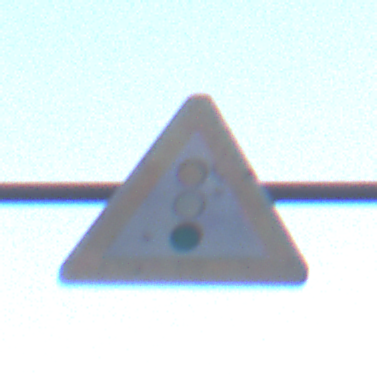
Verkehrszeichen: Lichtzeichenanlage
Umgebung: Outdoor, Nature
Tageszeit: SunriseSunset
Wetter: PartlyCloudy
Licht: Natural
Jahreszeit: NotSpecified
Kontrast: LowContrast